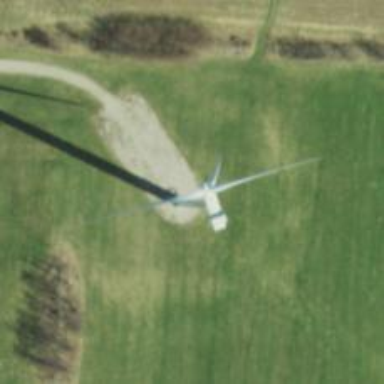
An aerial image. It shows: Wind power generator with horizontal axis wind turbine manufactured by Vestas.